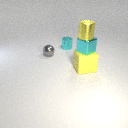
large yellow rubber cube below small cyan metal cube